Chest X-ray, PA view. Patient: 26 years old, sex M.
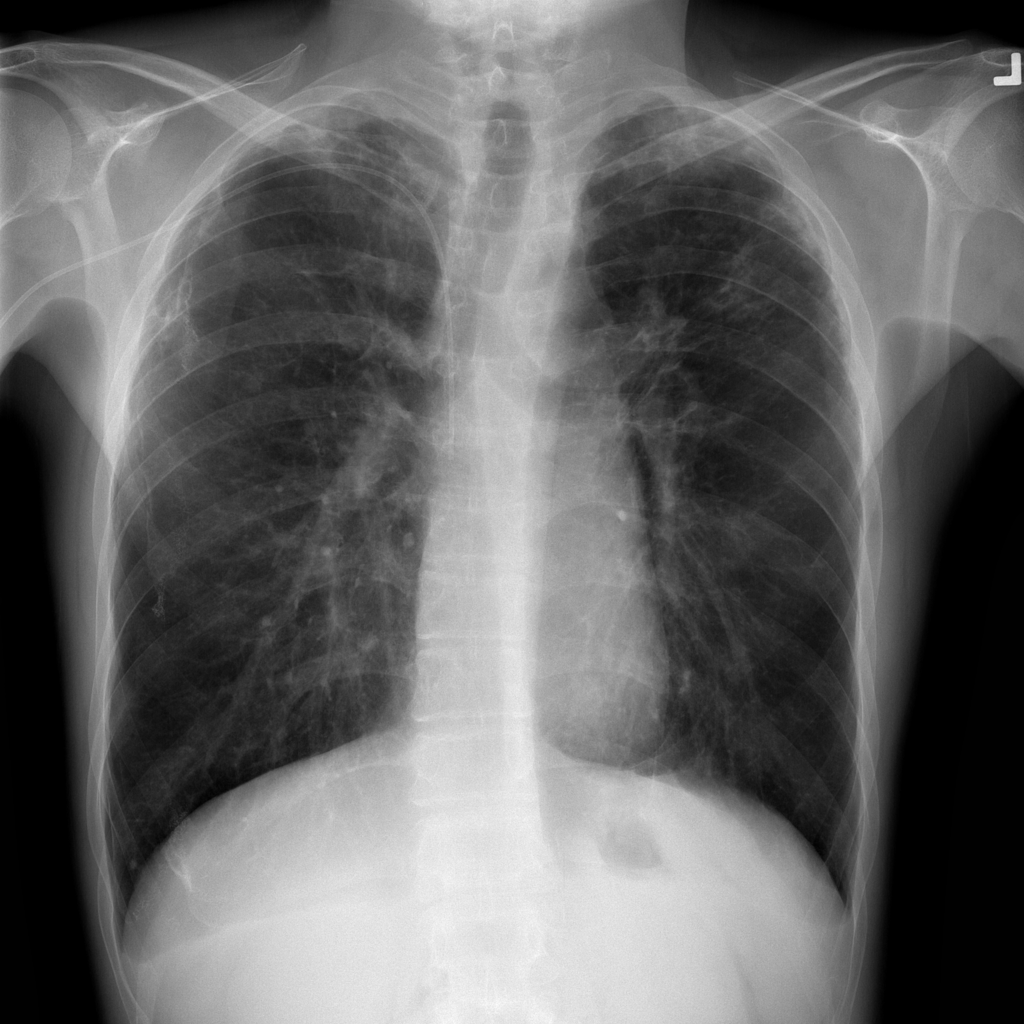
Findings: Infiltration